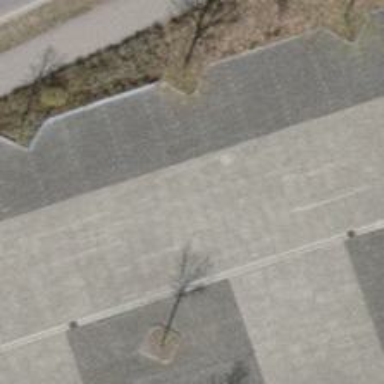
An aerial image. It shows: Asphalt parking aisle road.